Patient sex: M
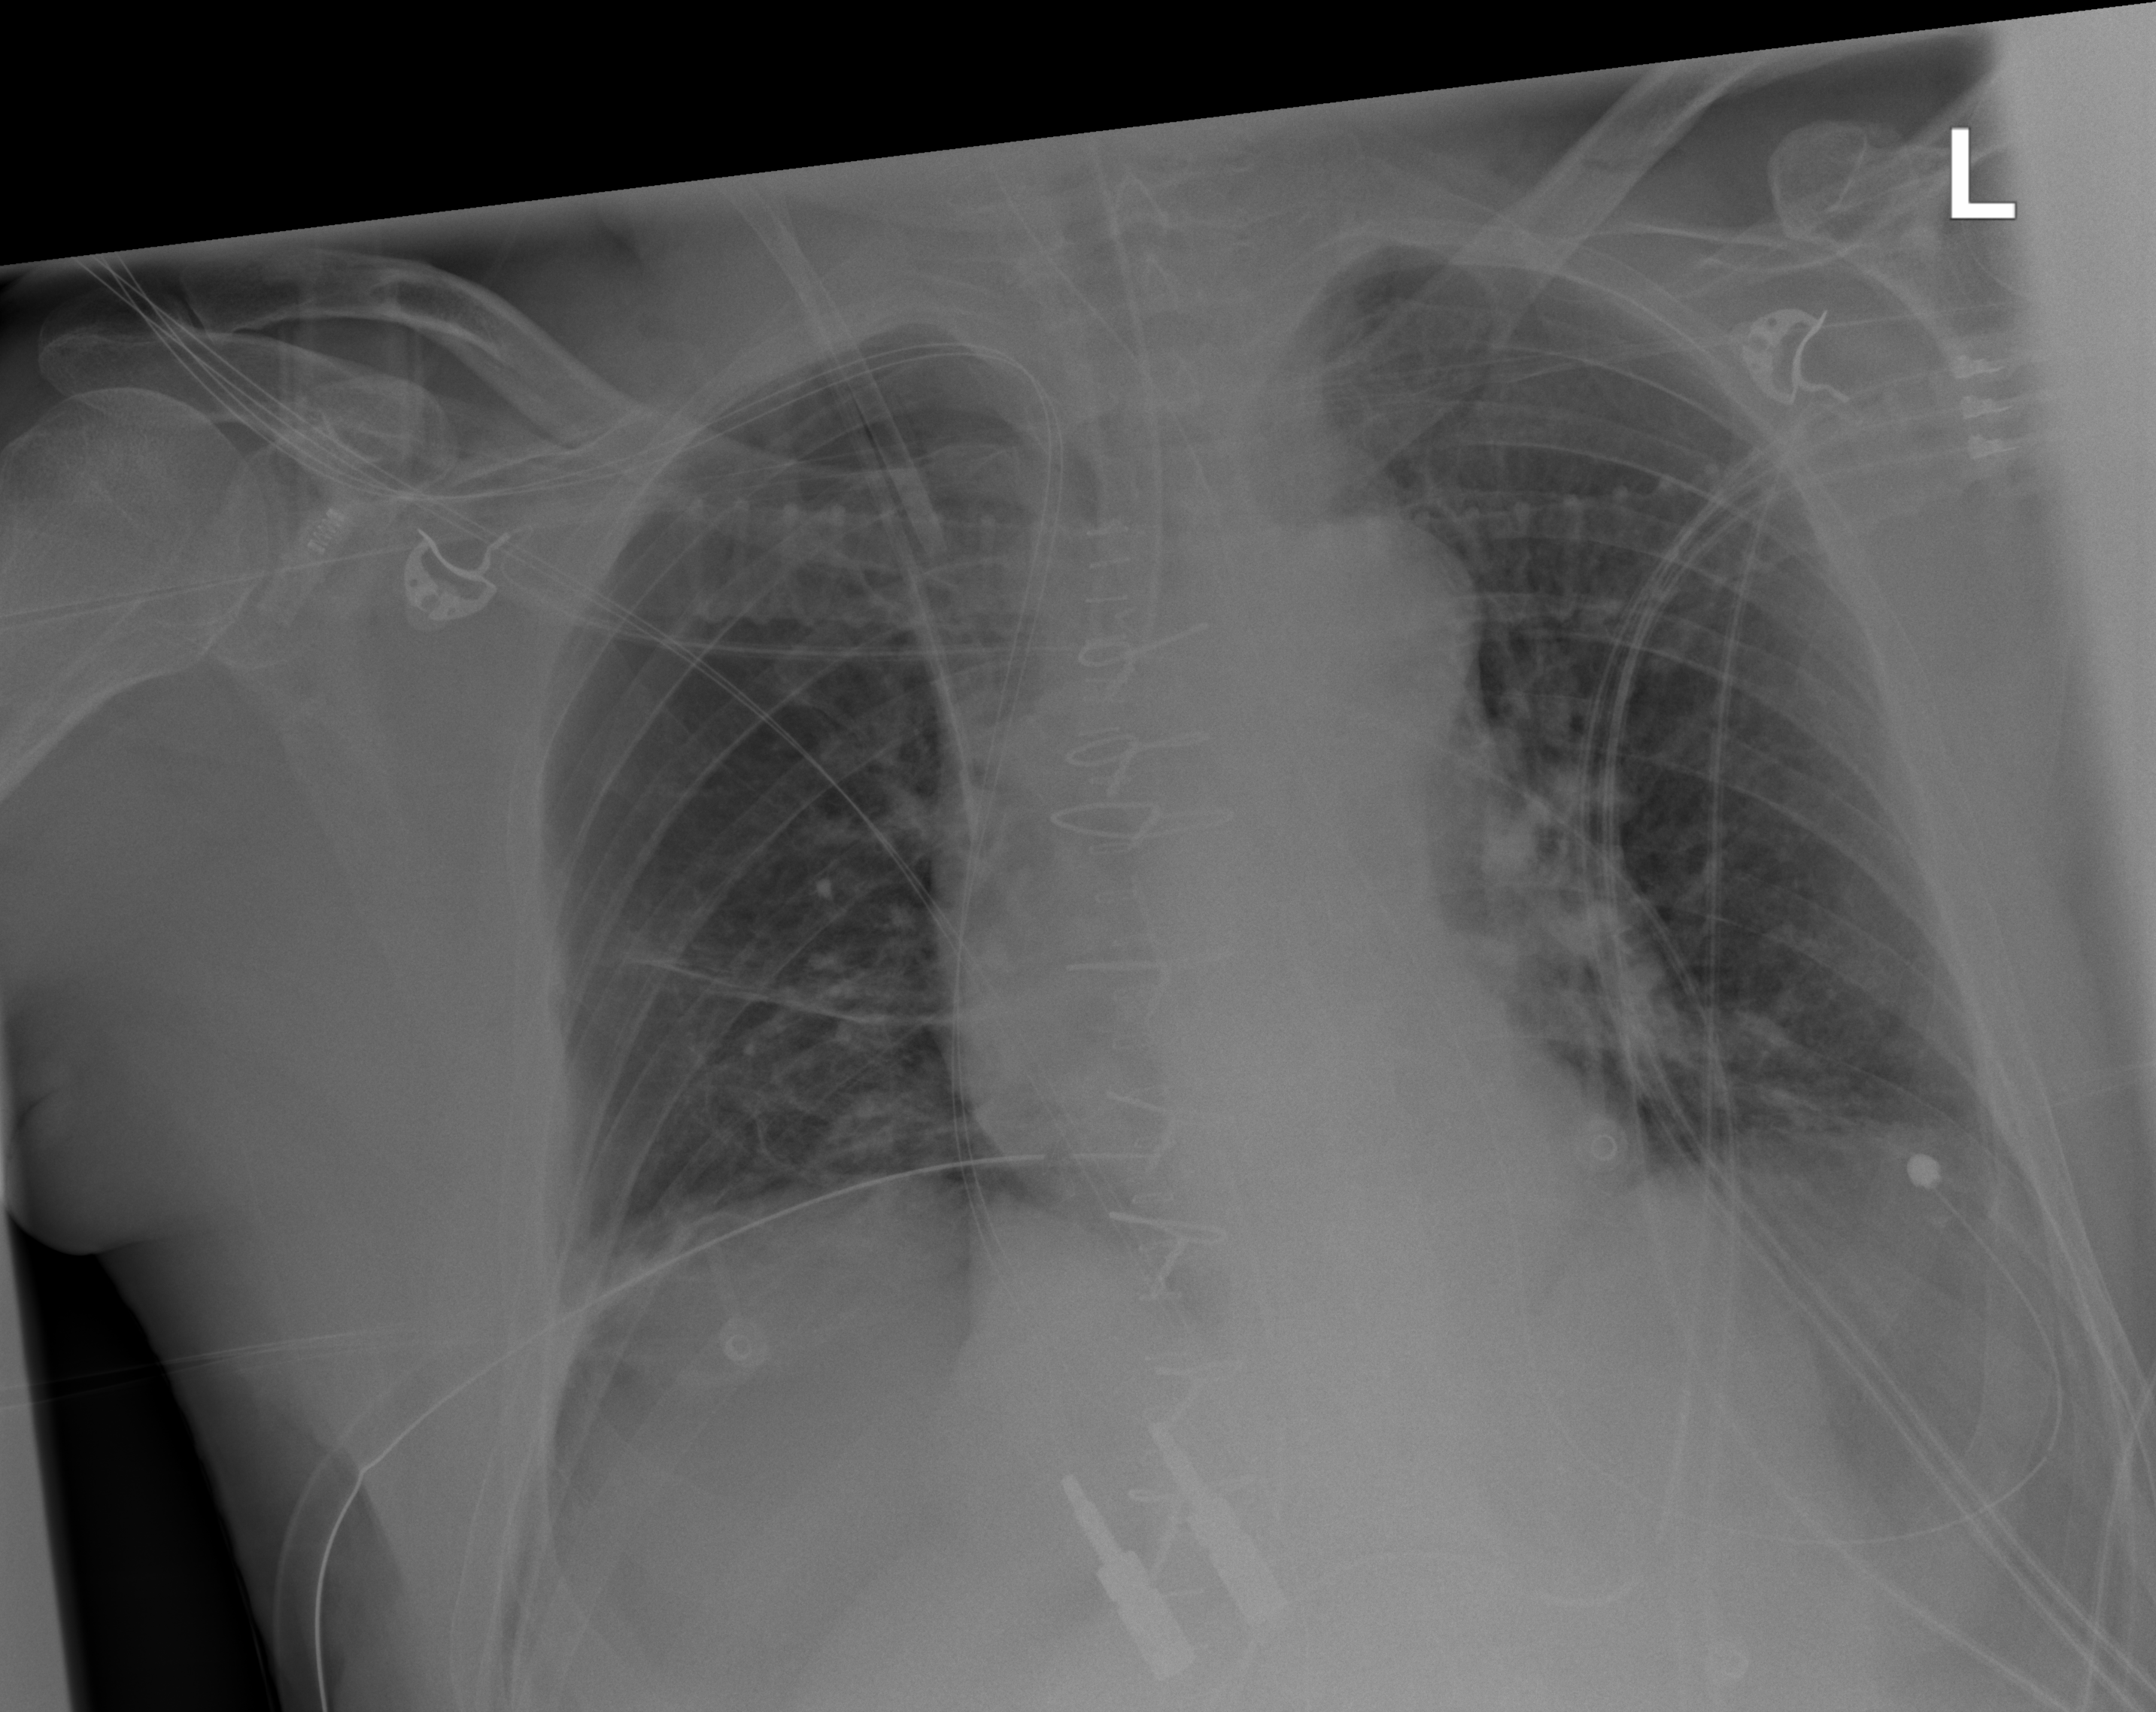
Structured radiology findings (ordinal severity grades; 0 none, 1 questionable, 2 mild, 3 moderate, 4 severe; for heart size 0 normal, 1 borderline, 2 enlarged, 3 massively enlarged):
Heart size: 1
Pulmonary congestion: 1
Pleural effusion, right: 0
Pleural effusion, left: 0
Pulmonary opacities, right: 0
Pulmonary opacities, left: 0
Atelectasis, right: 2
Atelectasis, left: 0